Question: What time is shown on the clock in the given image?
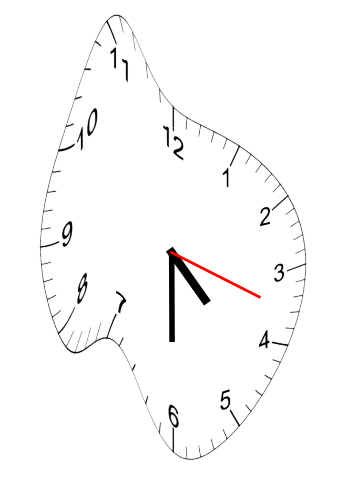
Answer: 04:30:18